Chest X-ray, PA view. Patient: 45 years old, sex F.
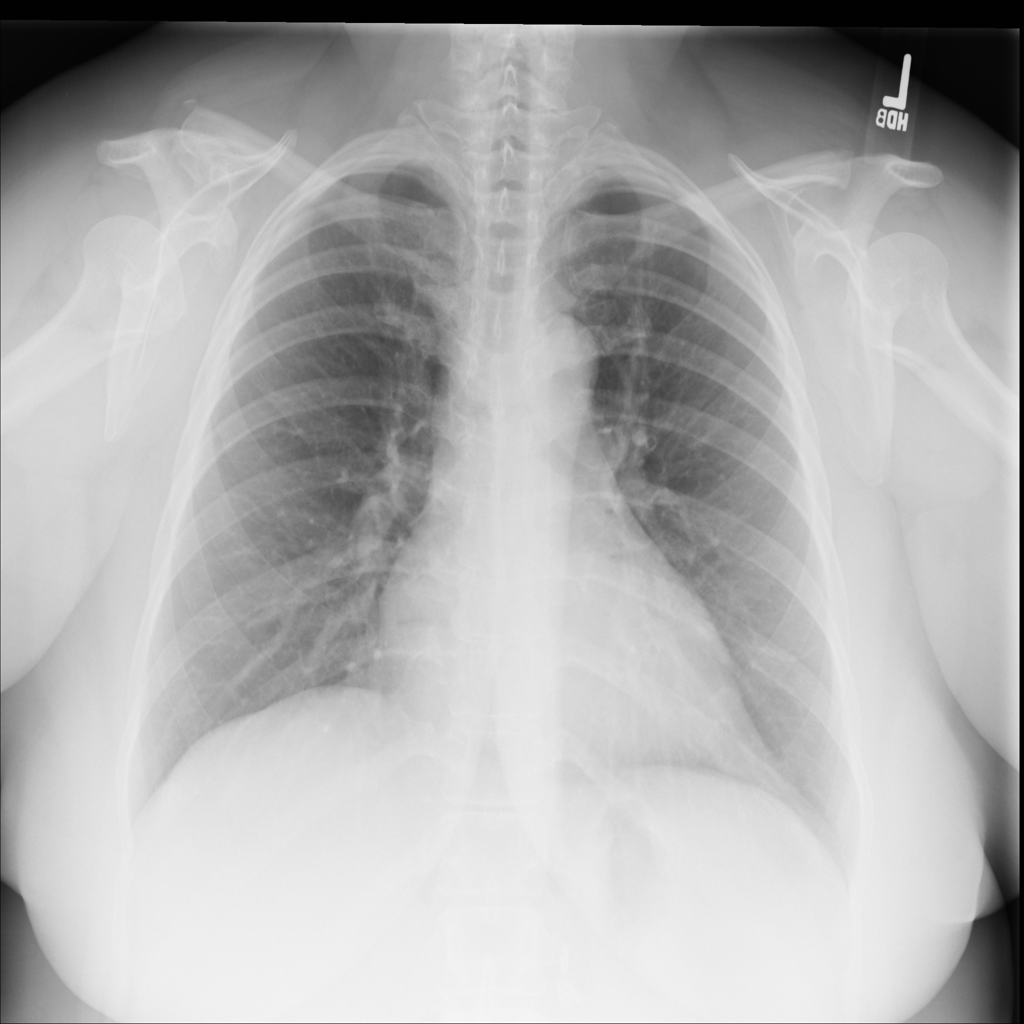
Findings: No Finding